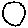
Label: circle